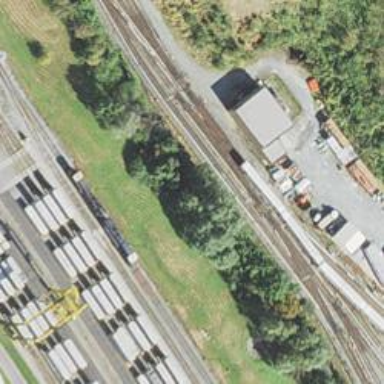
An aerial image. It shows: Yard area with electrified rail tracks.